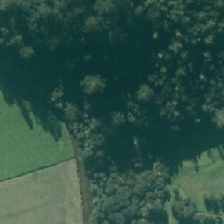
Land cover: indigenous_forest